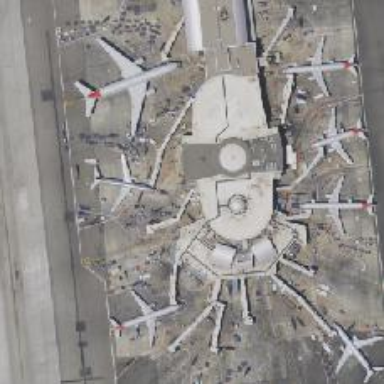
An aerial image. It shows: Airport gate.